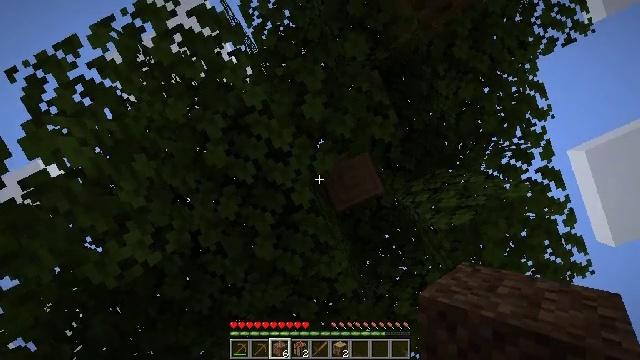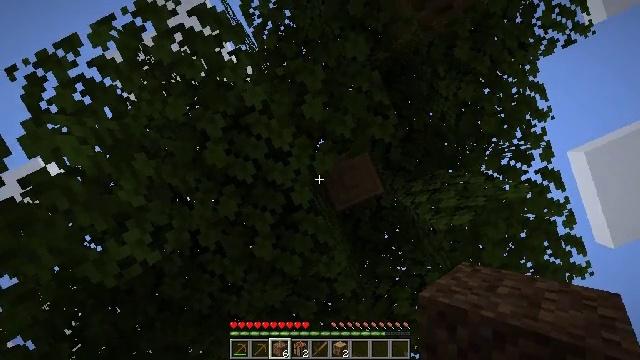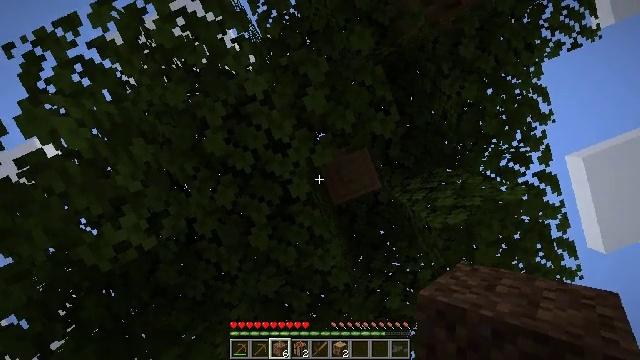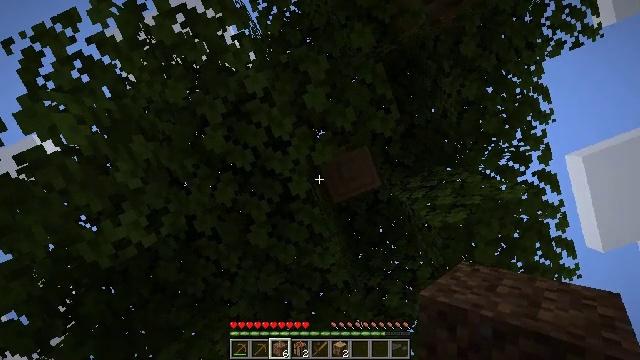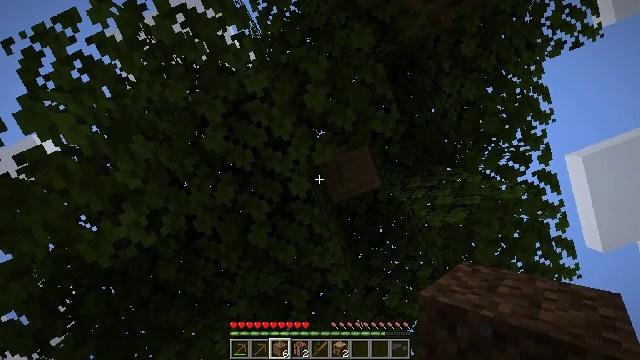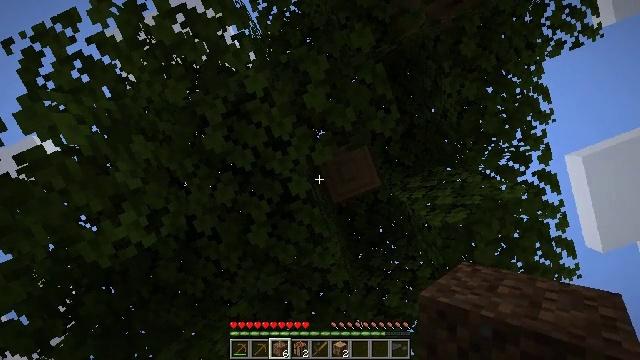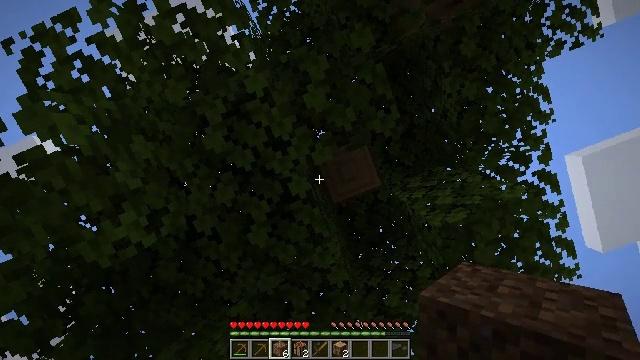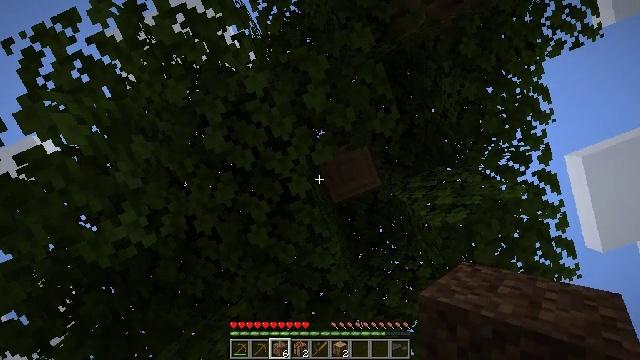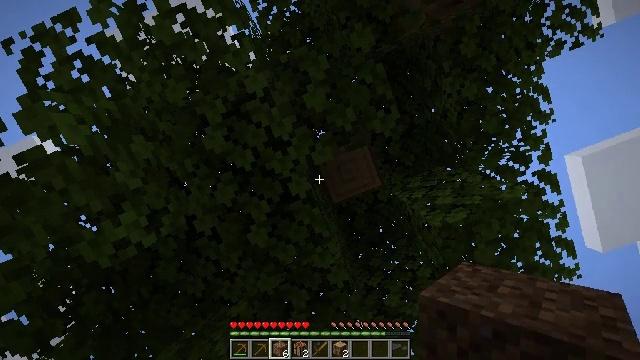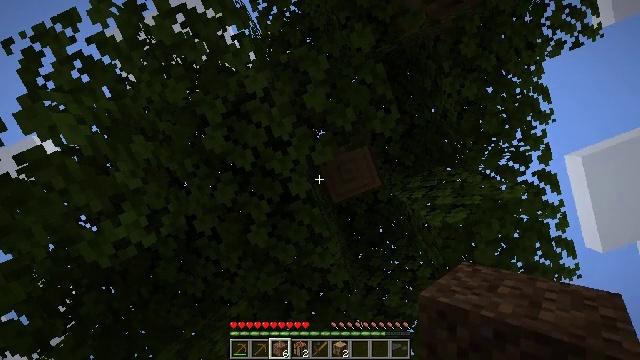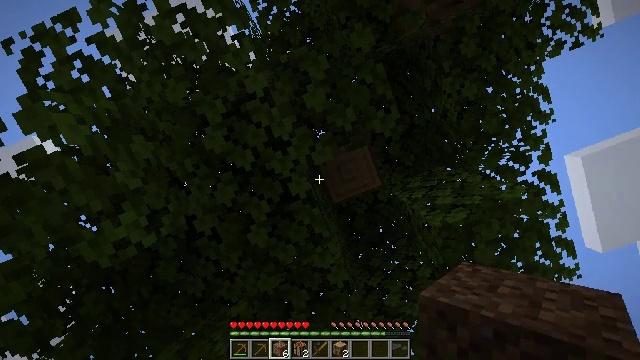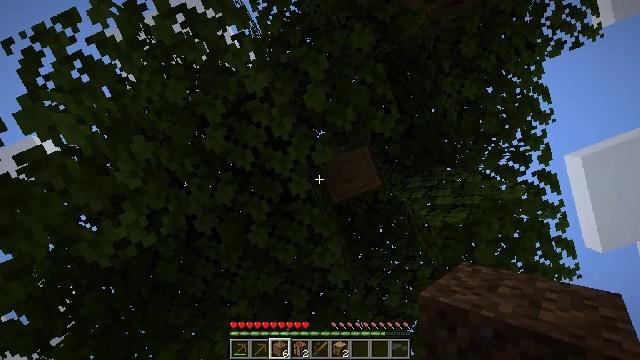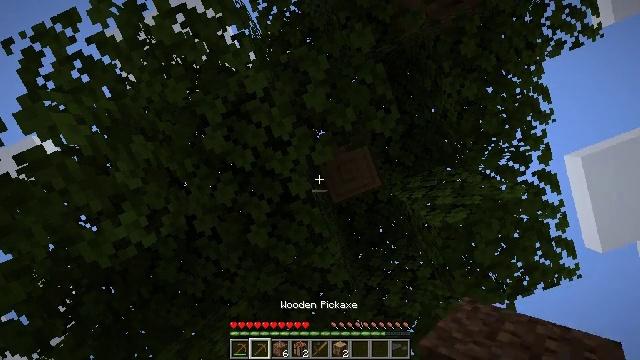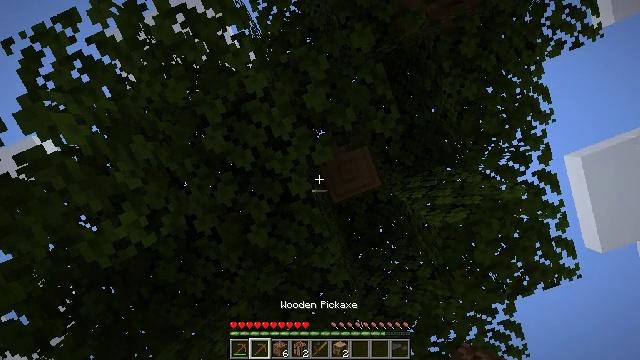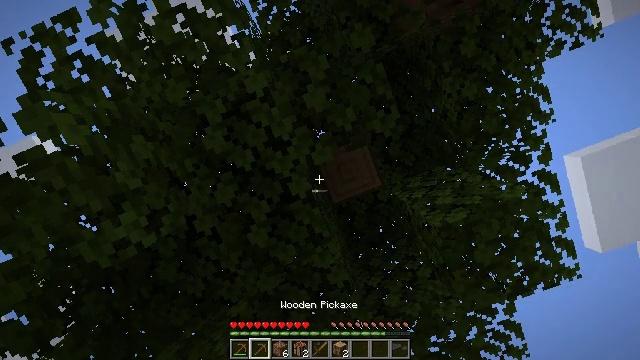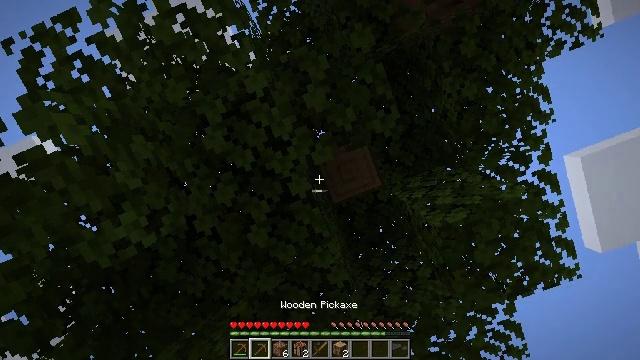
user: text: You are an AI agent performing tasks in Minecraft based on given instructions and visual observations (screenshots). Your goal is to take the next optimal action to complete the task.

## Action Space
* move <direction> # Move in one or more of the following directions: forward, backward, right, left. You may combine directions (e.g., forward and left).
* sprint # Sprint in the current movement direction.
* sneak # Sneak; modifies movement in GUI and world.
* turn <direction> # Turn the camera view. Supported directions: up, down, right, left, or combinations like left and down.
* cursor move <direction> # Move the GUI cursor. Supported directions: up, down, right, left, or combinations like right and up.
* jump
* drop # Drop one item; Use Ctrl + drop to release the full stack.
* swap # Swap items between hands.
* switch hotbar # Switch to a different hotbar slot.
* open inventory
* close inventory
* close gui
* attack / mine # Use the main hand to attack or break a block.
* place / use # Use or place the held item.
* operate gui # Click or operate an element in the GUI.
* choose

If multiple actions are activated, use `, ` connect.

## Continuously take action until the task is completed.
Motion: motion action
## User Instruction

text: Cut down the tree and harvest oak logs.
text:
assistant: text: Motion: no_op
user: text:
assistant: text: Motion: turn right and down
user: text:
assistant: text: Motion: no_op
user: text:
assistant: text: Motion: no_op
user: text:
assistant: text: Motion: no_op
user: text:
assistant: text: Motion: no_op
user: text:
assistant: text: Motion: no_op
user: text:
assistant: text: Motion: no_op
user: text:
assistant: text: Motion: no_op
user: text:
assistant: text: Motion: no_op
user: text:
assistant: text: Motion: no_op
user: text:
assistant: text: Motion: no_op
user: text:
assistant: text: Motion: no_op
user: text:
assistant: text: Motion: no_op
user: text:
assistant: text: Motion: no_op
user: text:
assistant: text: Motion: no_op
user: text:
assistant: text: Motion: no_op
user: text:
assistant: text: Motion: no_op
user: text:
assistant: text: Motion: no_op
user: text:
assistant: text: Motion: no_op
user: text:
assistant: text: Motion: no_op
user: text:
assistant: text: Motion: no_op
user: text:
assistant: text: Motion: no_op
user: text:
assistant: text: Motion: no_op
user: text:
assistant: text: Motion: no_op
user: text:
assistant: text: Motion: no_op
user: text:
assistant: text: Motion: no_op
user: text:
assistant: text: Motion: no_op
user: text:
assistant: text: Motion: turn left
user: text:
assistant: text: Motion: turn left and down